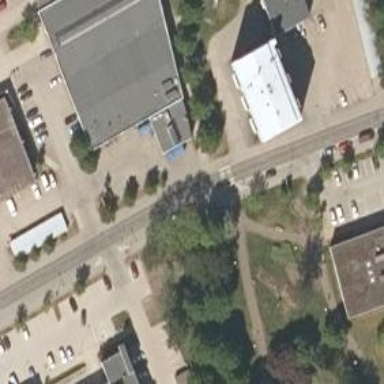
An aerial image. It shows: Asphalt cycleway with uncontrolled zebra crossing.